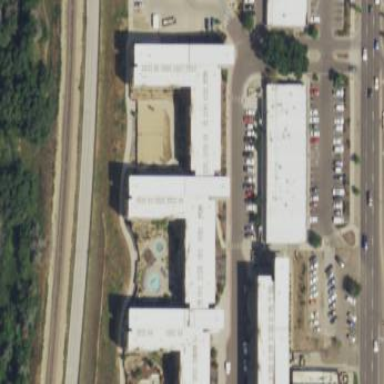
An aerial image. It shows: Brown apartment building.